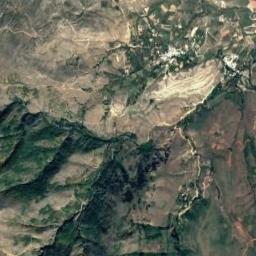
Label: mountain